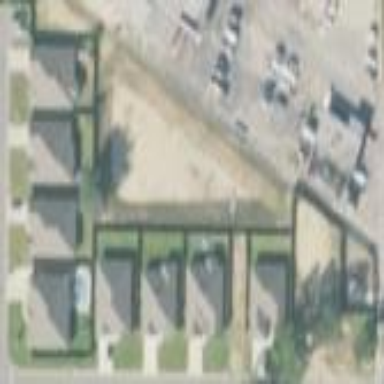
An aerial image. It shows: Residential area consisting of single-family homes.